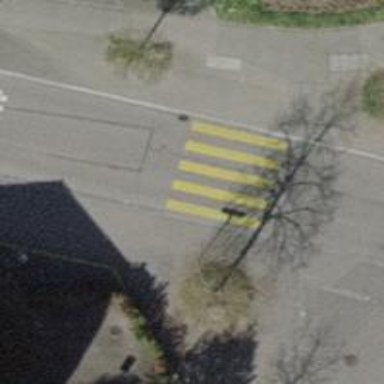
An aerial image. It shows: Uncontrolled zebra crossing on the road.